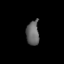
Tissue: lung
Cell type: Epithelial cells
Senescence score: 0.1979
Nuclear area (px): 310
Mean DAPI intensity: 101.884